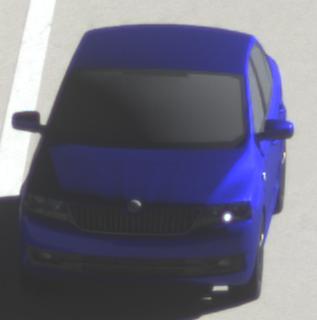
Make: Skoda
Model: Rapid
Detailed model: Rapid 1.2 Active Limousine
Model produced from: 2012/10
Model produced until: 2015/04
Doors: 5
Color: blue
Road condition: dry road
Daytime: morning or afternoon
Contrast: high contrast